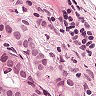
Metastatic tissue present: yes